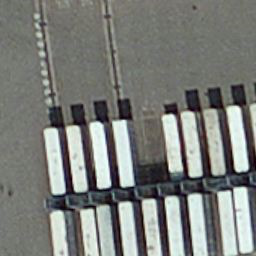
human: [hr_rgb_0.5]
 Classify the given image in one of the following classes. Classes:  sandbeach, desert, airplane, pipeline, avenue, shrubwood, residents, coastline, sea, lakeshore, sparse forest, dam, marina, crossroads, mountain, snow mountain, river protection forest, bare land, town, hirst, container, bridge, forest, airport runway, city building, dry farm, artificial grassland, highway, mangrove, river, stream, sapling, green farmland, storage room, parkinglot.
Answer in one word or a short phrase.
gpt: container